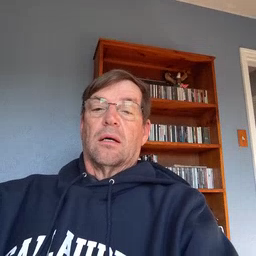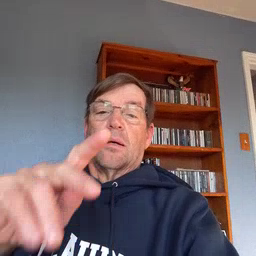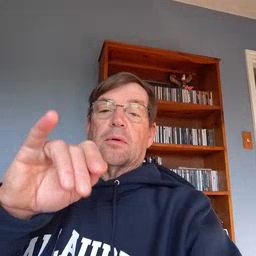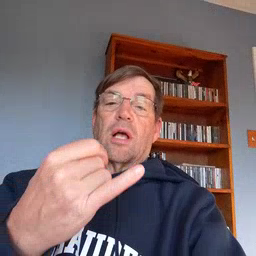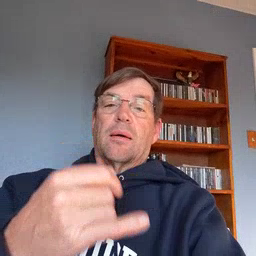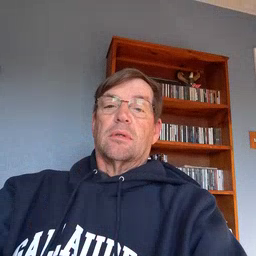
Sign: pajamas